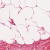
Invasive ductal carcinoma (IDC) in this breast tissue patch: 0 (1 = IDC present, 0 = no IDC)